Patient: sex F, age 67
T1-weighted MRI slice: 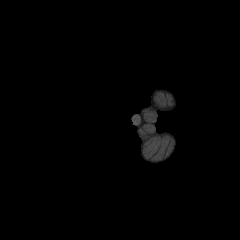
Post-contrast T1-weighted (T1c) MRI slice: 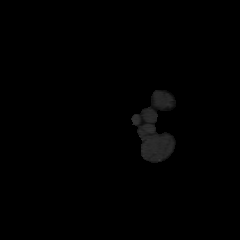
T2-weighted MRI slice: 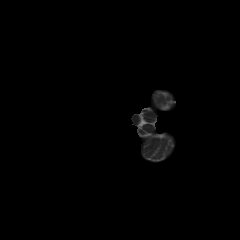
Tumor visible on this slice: no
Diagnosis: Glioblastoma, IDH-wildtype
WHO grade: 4